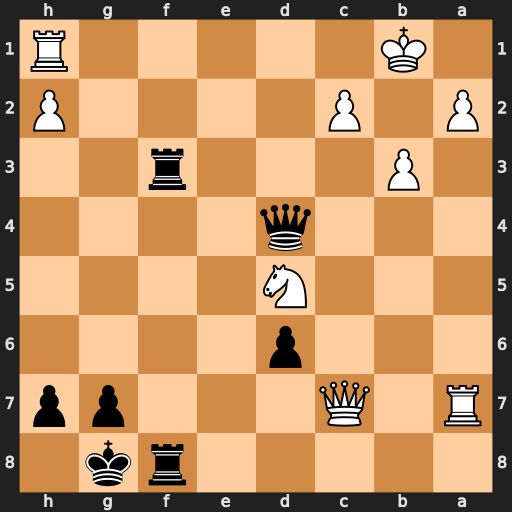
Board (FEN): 5rk1/R1Q3pp/3p4/3N4/3q4/1P3r2/P1P4P/1K5R
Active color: b
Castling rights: -
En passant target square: -
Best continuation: Rf1+ Rxf1 Rxf1#